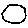
Label: circle